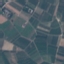
Land use / land cover: PermanentCrop